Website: apple
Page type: address-validator
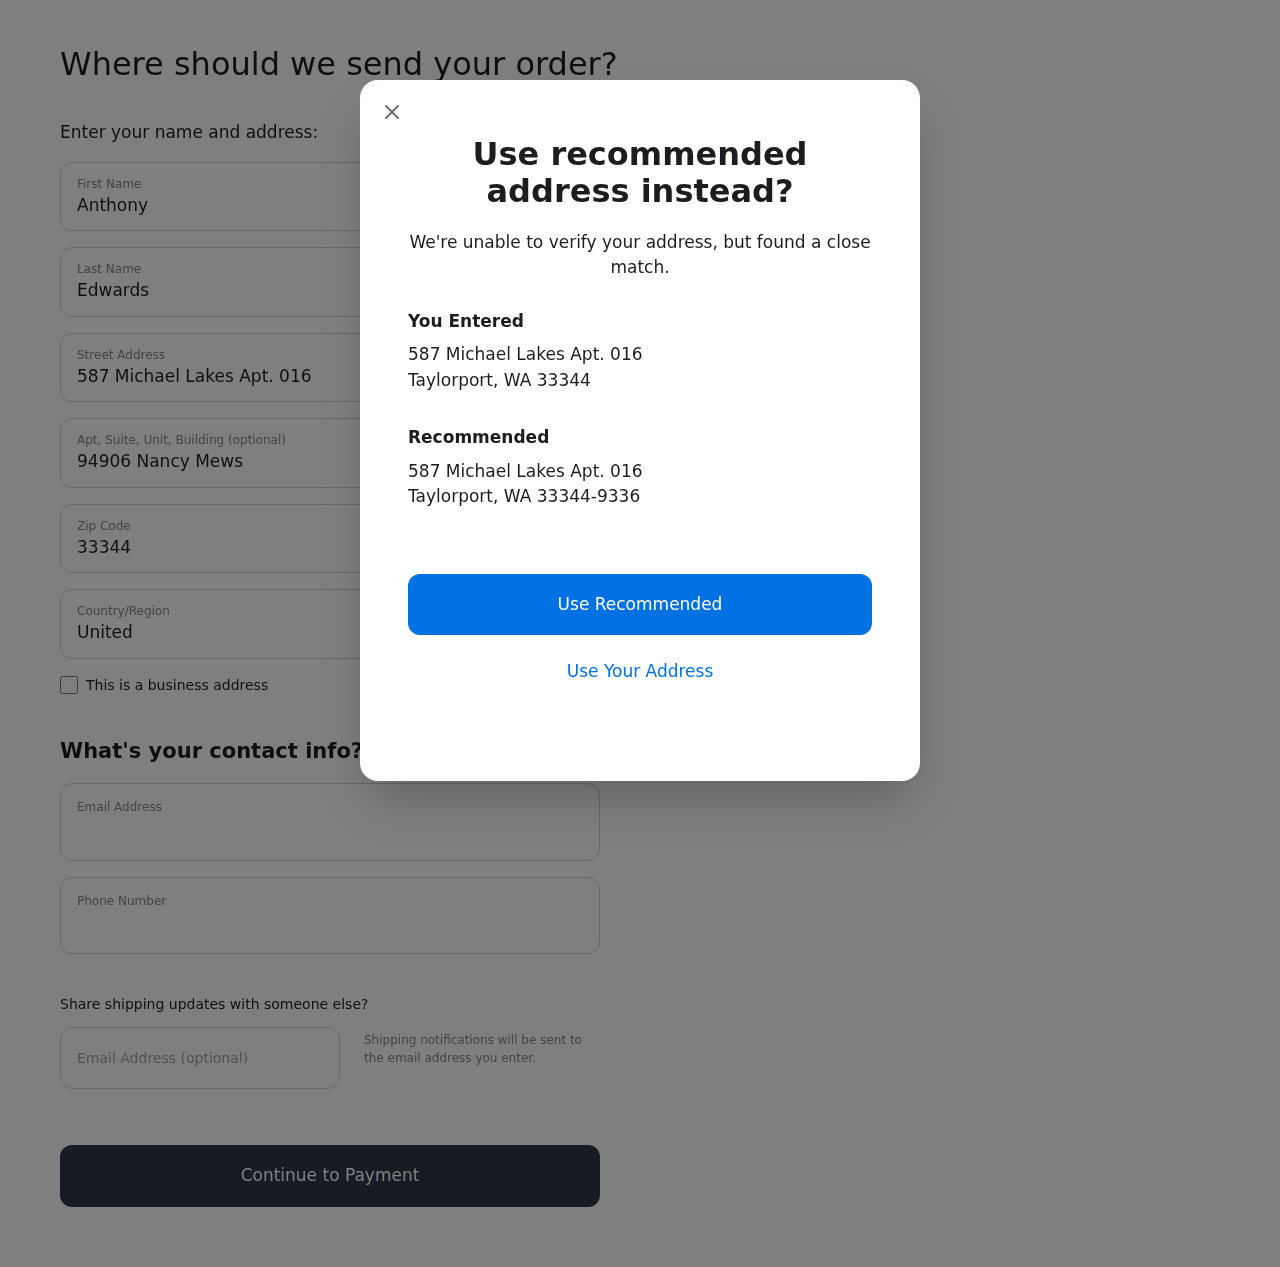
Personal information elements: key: PII_CITY
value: Taylorport
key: PII_COUNTRY
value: United States
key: PII_EMAIL
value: aedwards@gmail.com
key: PII_FIRSTNAME
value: Anthony
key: PII_GIFT_EMAIL
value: donnagonzalez@gmail.com
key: PII_LASTNAME
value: Edwards
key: PII_PHONE
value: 4328931757
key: PII_POSTCODE
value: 33344
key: PII_POSTCODE_FULL
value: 33344-9336
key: PII_STATE_ABBR
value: WA
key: PII_STREET
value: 587 Michael Lakes Apt. 016
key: PII_STREET2
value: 587 Michael Lakes Apt. 016
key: PII_STREET2
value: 94906 Nancy Mews
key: PII_CITY2
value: Taylorport
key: PII_STATE_ABBR2
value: WA